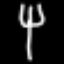
Label: fork